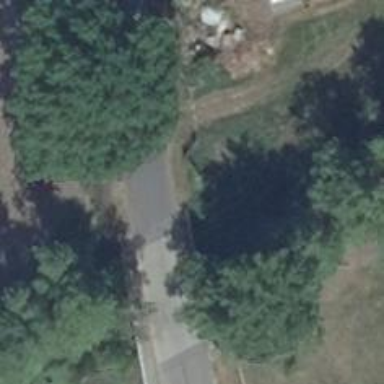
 there is concrete sidewalk with concrete plates."